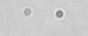
Label: camera_spot